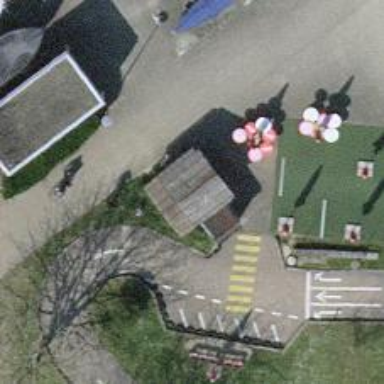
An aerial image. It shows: Cafe.